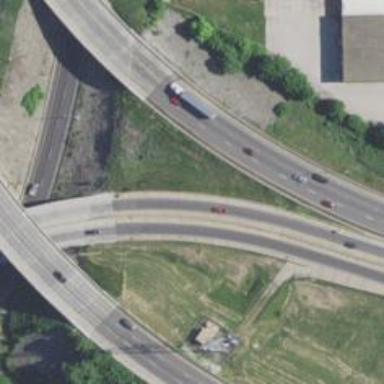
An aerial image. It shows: Motorway link with onramp.